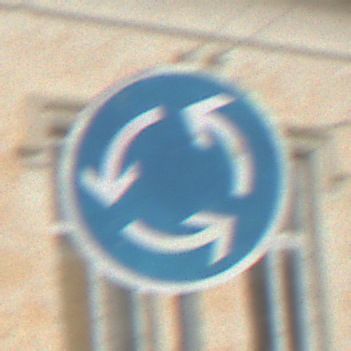
Verkehrszeichen: Kreisverkehr
Umgebung: Outdoor, Nature
Tageszeit: MorningAfternoon
Wetter: PartlyCloudy
Licht: Natural
Jahreszeit: Autumn
Kontrast: LowContrast